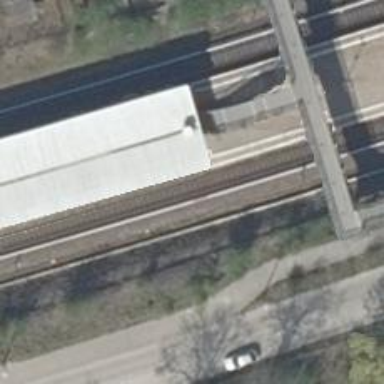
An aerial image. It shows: Light rail stop position on the railway.